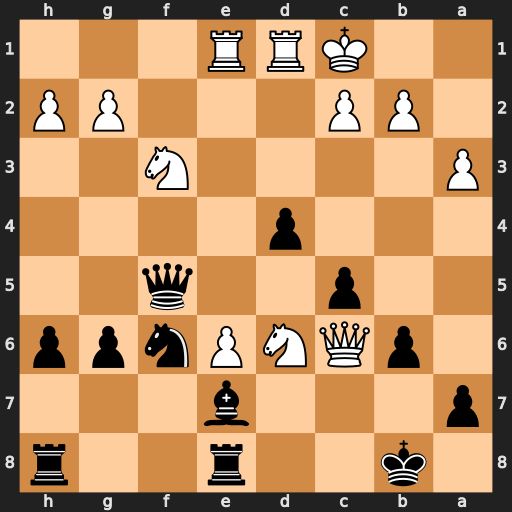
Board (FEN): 1k2r2r/p3b3/1pQNPnpp/2p2q2/3p4/P4N2/1PP3PP/2KRR3
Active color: b
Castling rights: -
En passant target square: -
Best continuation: Qf4+ Kb1 Qxd6 Qxd6+ Bxd6